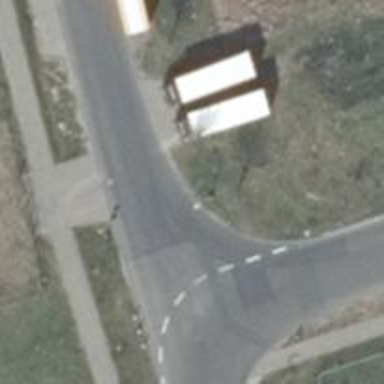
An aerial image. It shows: Unclassified road with asphalt surface.